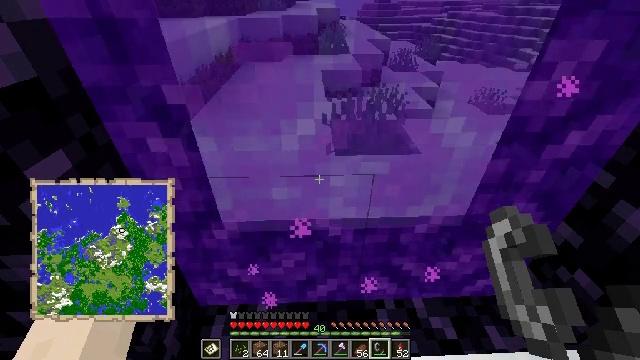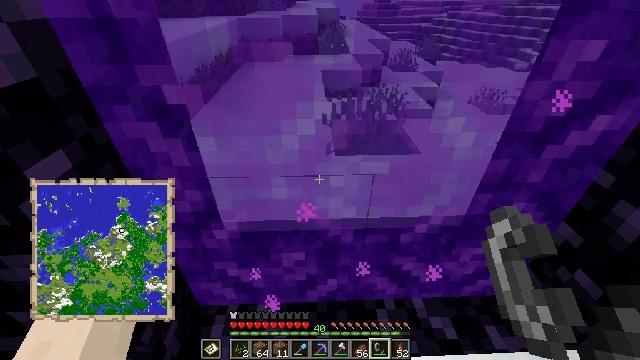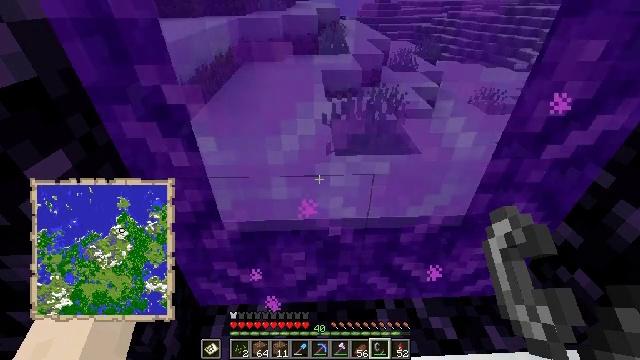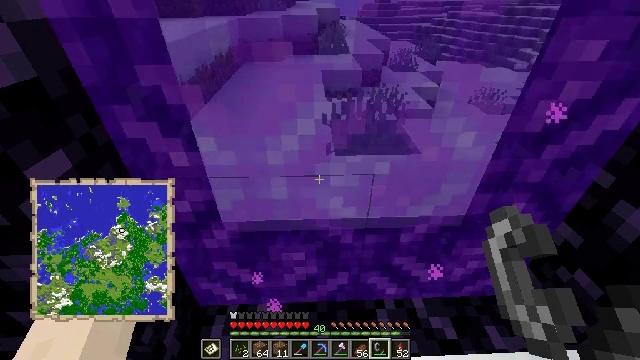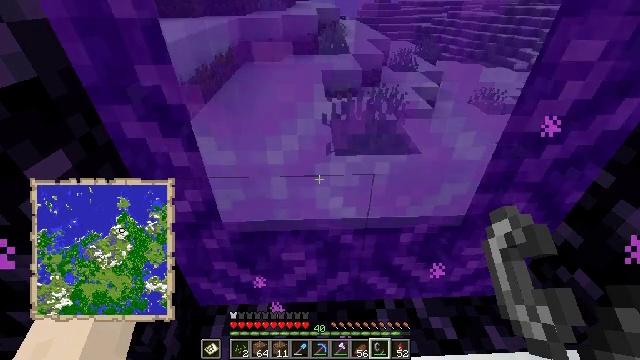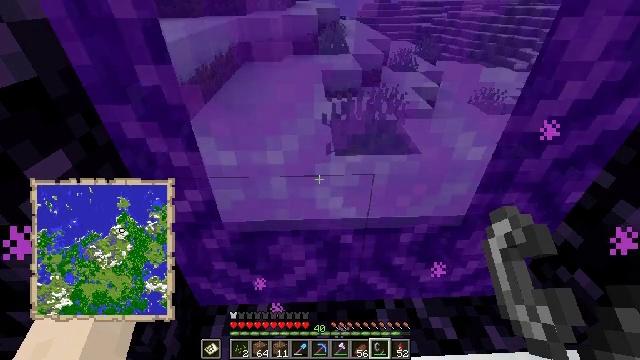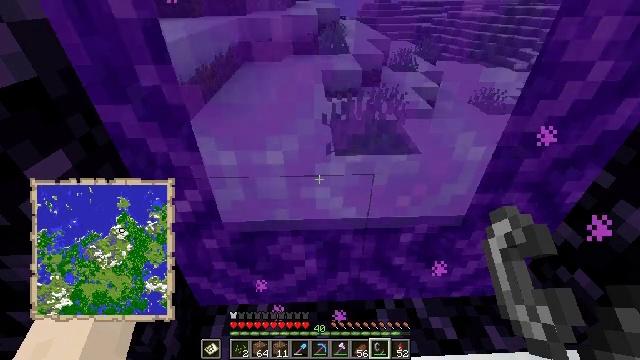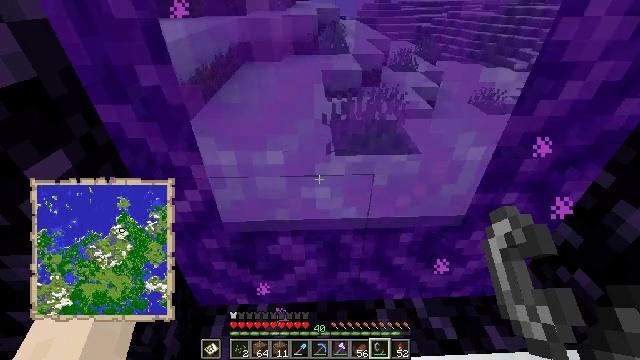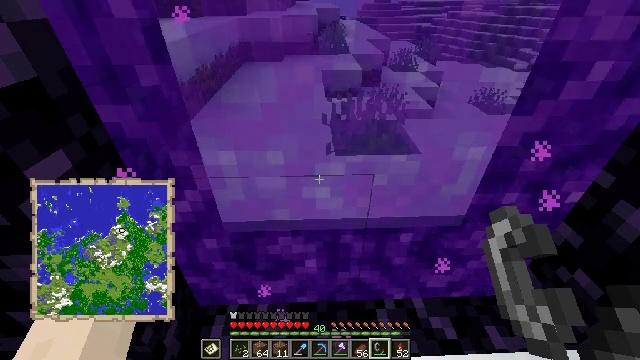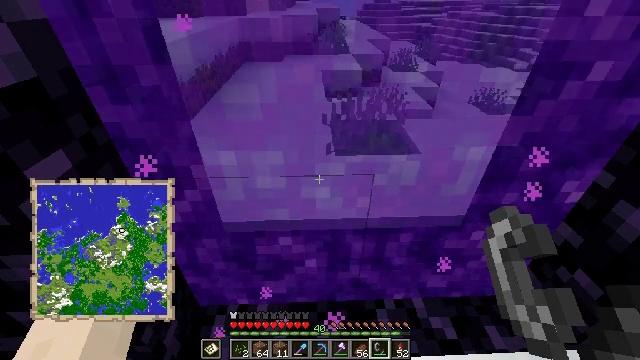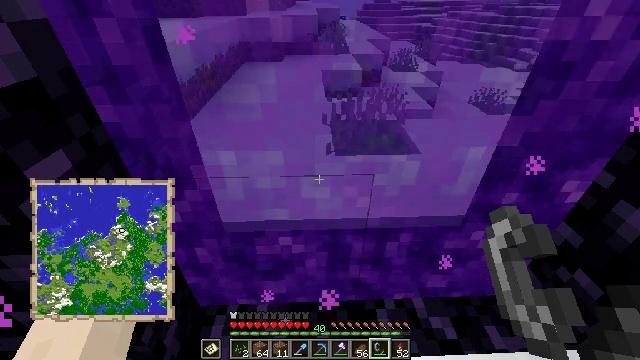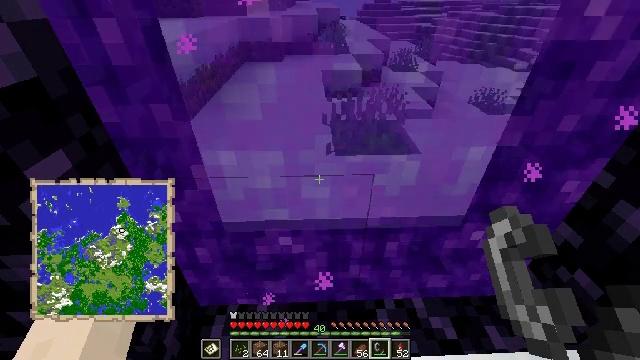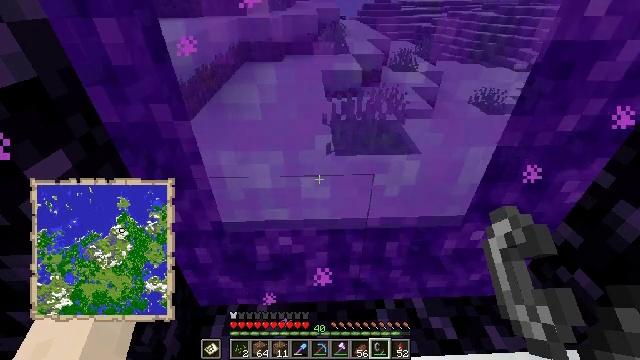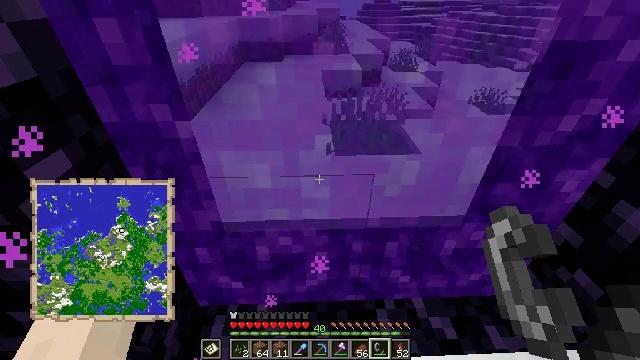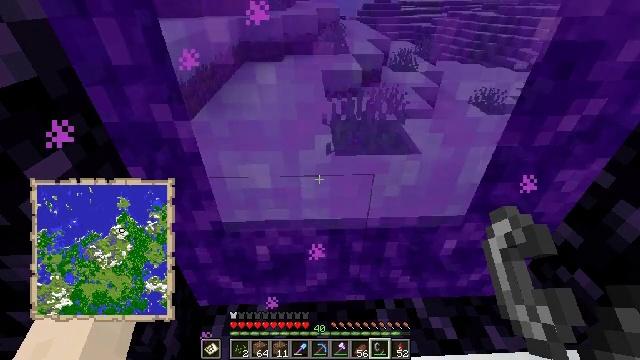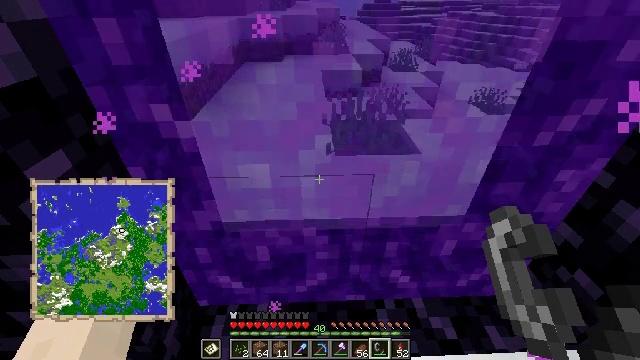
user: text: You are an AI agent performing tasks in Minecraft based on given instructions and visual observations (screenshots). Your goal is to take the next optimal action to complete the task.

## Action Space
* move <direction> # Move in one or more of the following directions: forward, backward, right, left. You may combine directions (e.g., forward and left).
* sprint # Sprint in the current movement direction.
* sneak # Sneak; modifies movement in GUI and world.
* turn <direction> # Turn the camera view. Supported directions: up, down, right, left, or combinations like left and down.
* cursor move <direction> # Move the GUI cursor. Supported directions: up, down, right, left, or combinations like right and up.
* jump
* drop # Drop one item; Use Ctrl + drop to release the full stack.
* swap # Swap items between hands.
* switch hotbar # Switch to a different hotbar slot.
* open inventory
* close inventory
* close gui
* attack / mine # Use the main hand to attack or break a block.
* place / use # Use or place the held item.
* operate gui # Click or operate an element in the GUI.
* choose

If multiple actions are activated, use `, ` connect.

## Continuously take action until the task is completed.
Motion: motion action
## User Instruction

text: Defeat a magma cube.
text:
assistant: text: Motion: no_op
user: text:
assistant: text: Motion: no_op
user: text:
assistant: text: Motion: no_op
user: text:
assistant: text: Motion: no_op
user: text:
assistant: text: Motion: no_op
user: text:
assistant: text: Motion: no_op
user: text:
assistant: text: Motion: no_op
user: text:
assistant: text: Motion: no_op
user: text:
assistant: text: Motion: no_op
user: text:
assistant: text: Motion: no_op
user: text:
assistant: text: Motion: no_op
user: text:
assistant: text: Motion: no_op
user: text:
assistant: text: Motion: no_op
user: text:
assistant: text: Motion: no_op
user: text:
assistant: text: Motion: no_op
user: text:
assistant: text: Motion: no_op
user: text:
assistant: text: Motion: no_op
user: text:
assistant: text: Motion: no_op
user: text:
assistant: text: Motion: no_op
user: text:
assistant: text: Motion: no_op
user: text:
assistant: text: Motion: no_op
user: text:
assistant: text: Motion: no_op
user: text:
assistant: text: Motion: no_op
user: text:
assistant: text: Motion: no_op
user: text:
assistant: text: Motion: no_op
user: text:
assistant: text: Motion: no_op
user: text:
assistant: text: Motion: no_op
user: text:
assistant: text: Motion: no_op
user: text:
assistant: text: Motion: no_op
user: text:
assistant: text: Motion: no_op